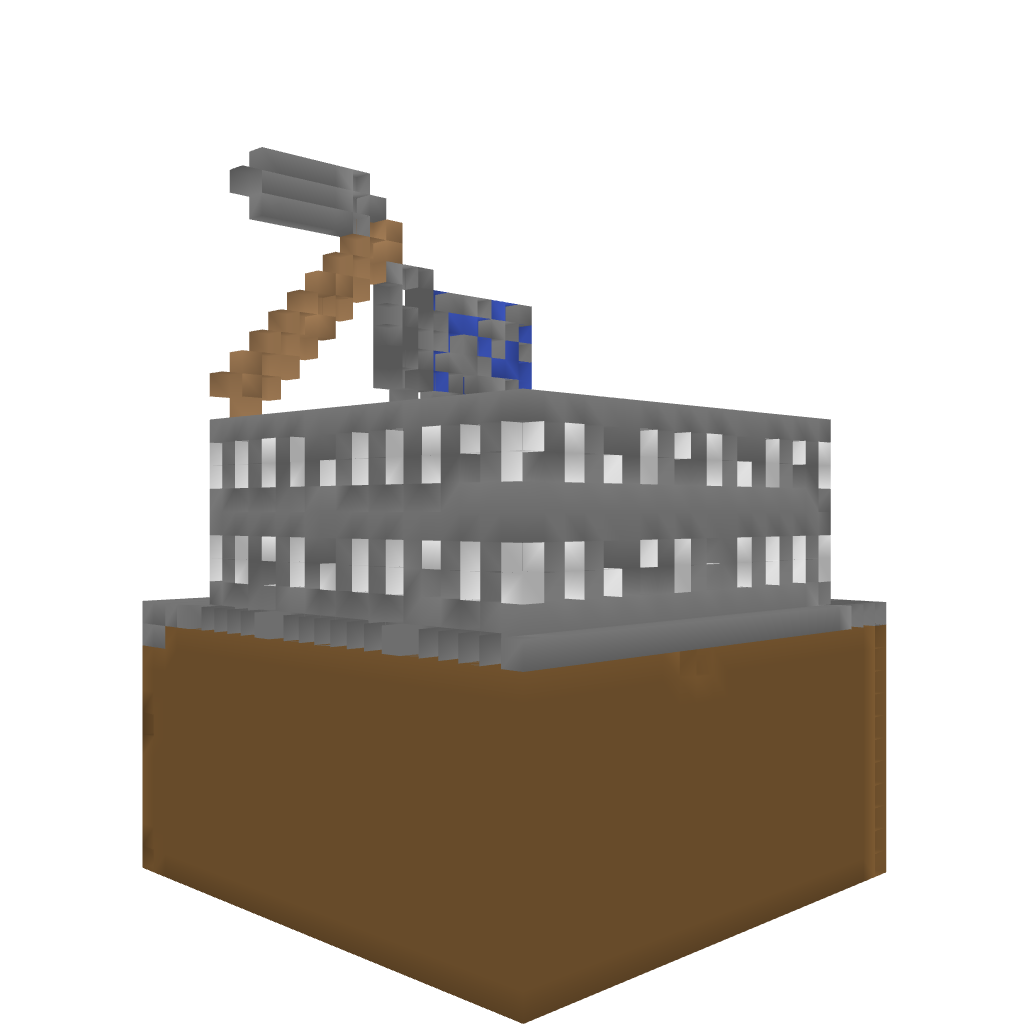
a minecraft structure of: Lapis and Pickaxe Shop large Pickaxe on top lot of dirt below shop 50%